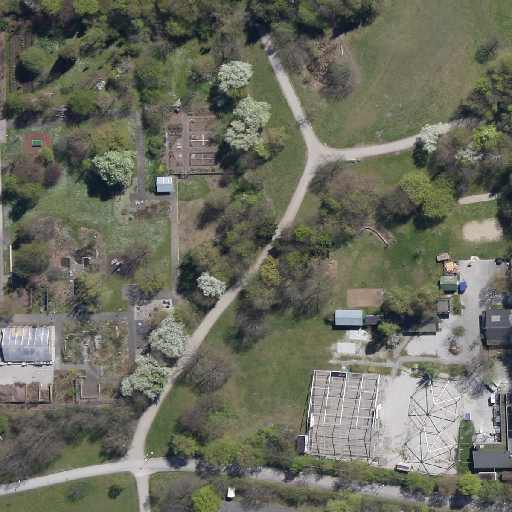
Referring expression: paved road along with tree